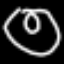
Label: donut